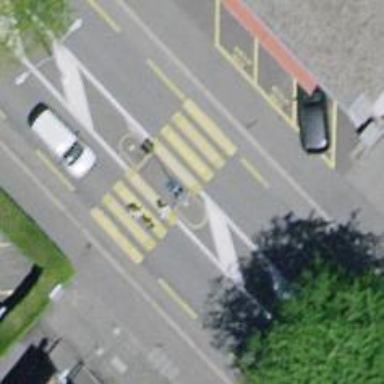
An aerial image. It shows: Marked zebra crossing with pedestrian island.